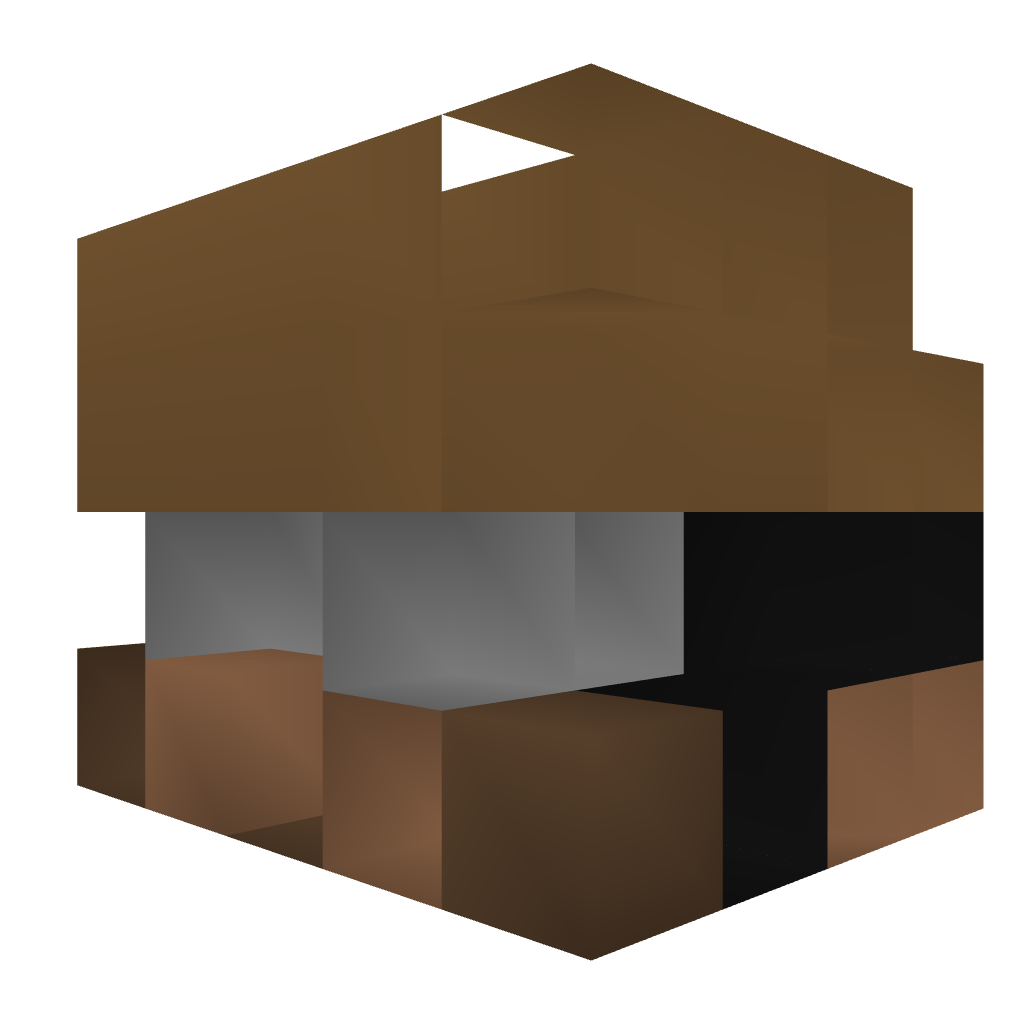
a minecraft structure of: Working Piano